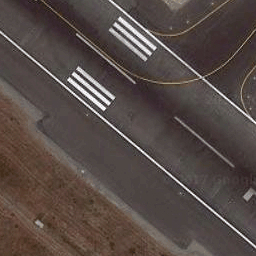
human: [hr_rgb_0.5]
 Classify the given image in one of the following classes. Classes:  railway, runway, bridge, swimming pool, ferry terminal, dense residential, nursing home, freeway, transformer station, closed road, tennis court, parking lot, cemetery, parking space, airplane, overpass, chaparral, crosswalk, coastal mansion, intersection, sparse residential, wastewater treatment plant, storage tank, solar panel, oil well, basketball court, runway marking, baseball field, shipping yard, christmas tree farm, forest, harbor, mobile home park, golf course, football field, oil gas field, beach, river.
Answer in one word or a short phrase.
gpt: runway